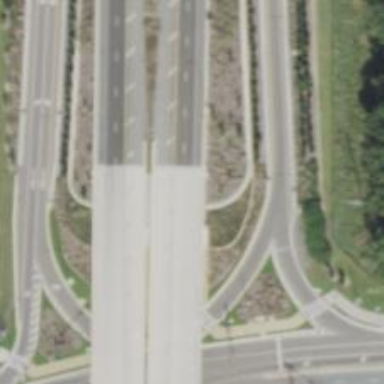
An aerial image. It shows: Motorway bridge.